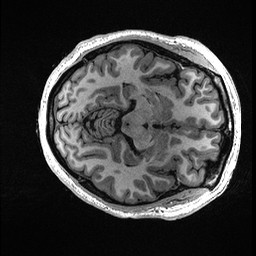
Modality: T1w
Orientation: axial
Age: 25
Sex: female
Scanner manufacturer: ge
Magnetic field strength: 3 T
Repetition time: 0.006952 s
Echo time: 0.00292 s